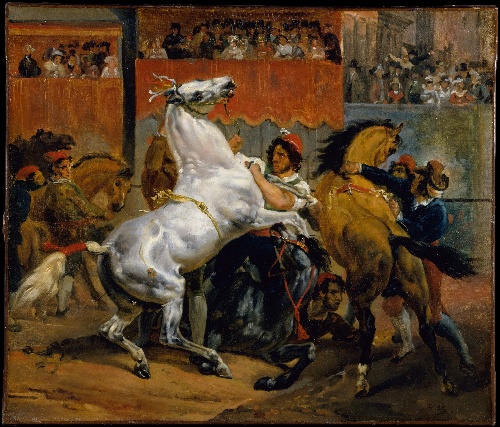
Title: The Start of the Race of the Riderless Horses
Artist: Horace Vernet
Artist bio: French, Paris 1789–1863 Paris
Date: 1820
Object type: Painting
Classification: Paintings
Medium: Oil on canvas
Dimensions: 18 1/8 x 21 1/4 in. (46 x 54 cm)
Department: European Paintings
Credit line: Catharine Lorillard Wolfe Collection, Bequest of Catharine Lorillard Wolfe, 1887
Accession year: 1887
Repository: Metropolitan Museum of Art, New York, NY
Tags: Men|Spectators|Horses